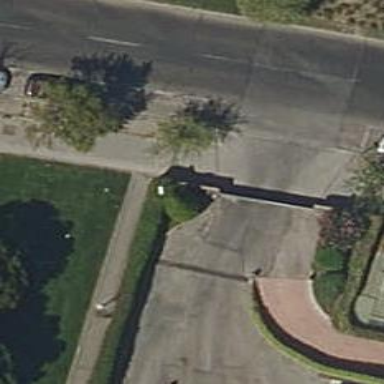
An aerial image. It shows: Sidewalk made of paving stones.